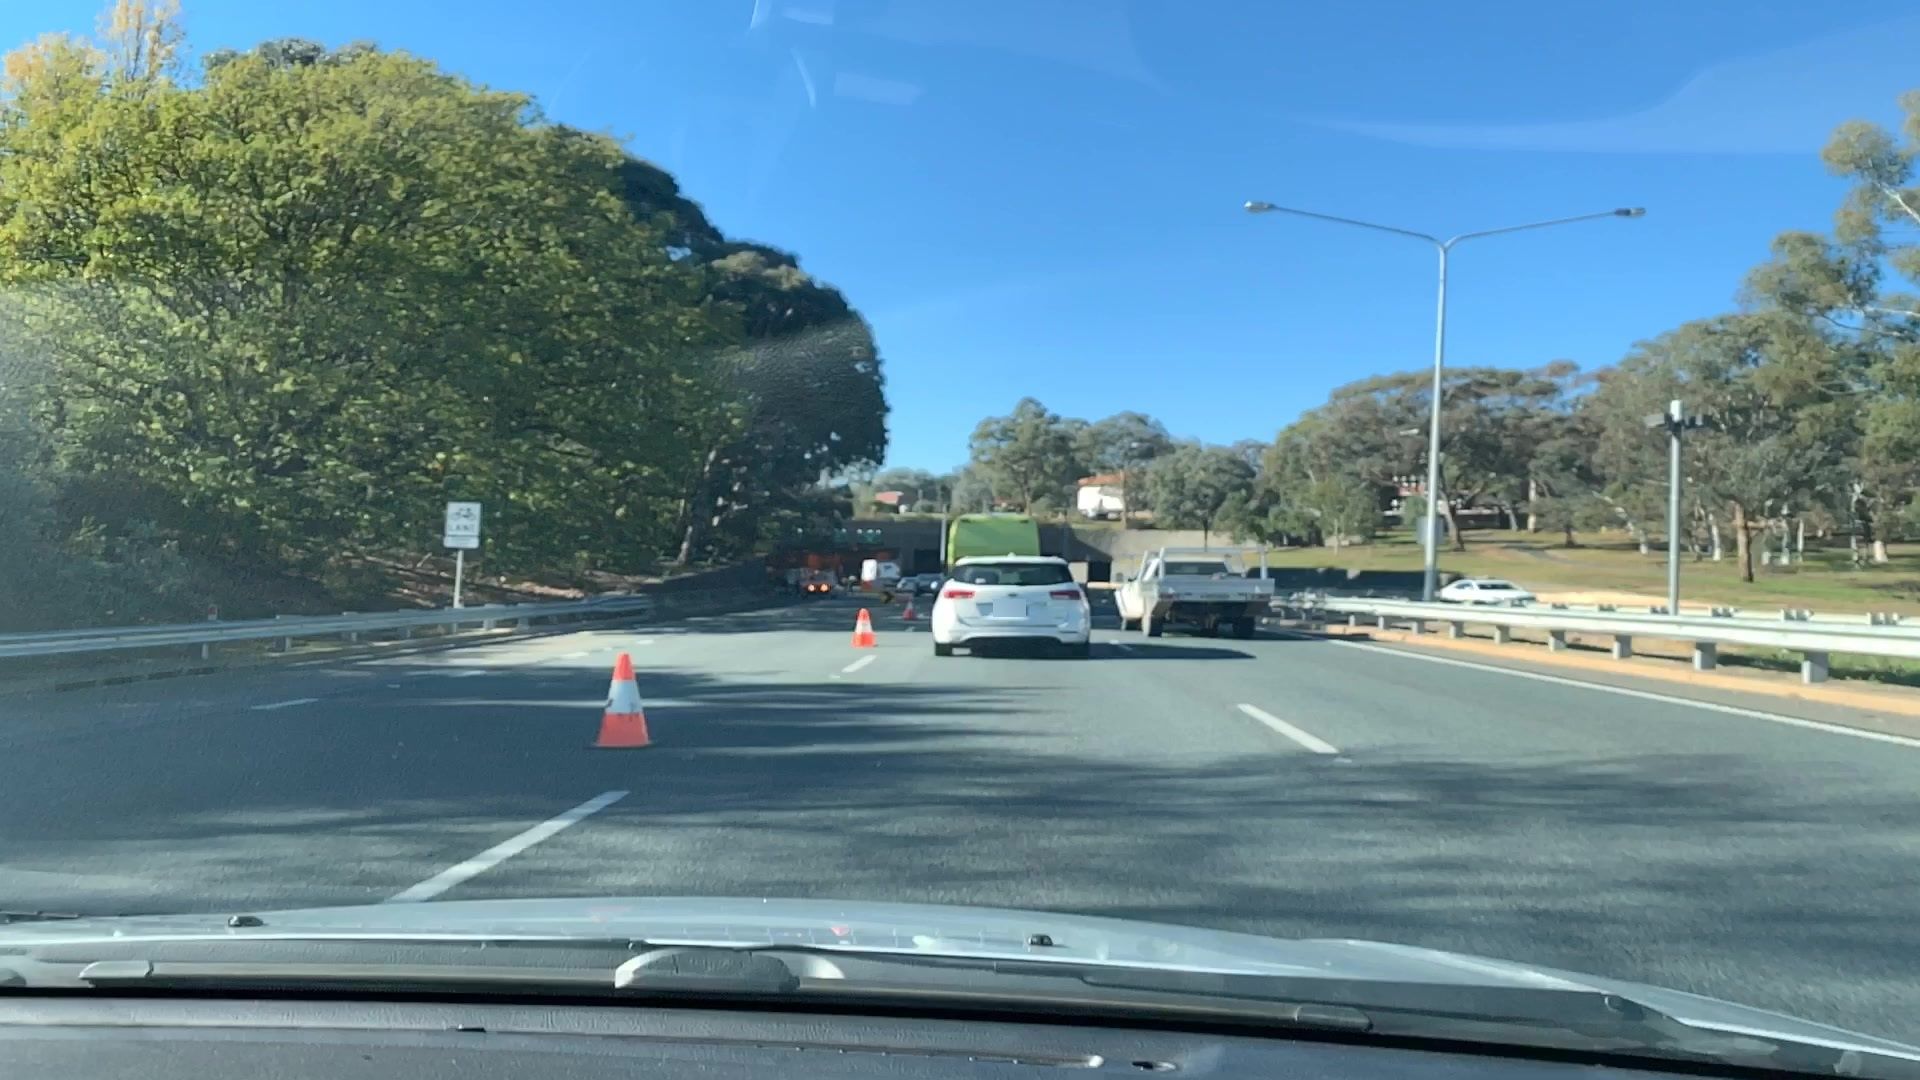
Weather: clear
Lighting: day
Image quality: good
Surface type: driving surface
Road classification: motorway
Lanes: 3, 4
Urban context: suburban or peri-urban
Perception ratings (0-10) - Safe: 4.51, Lively: 5.05, Beautiful: 7.11, Boring: 2.94, Depressing: 1.8, Wealthy: 4.14